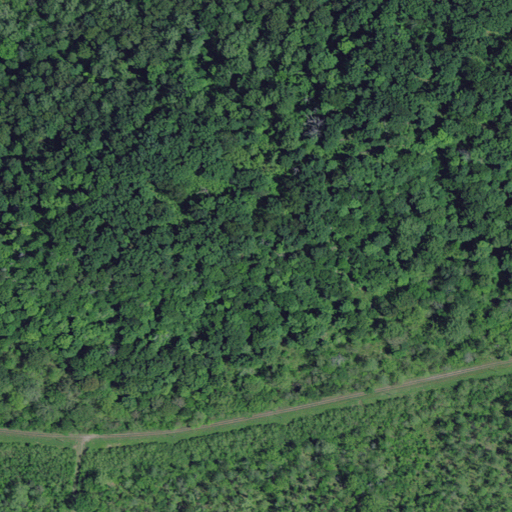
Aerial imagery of cliff(s) in Kentucky named Cedar Point containing deciduous forest, woody wetlands, and open development